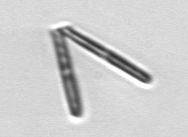
Label: Thalassionema